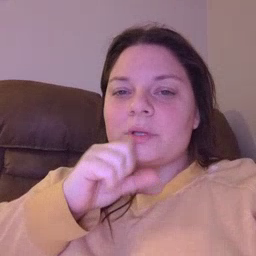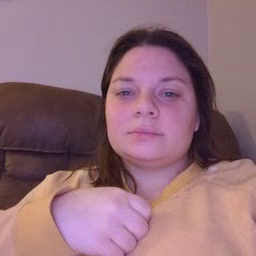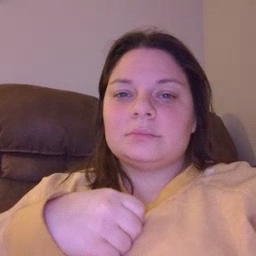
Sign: orange